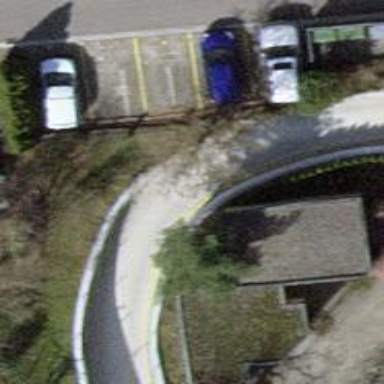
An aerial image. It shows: Parking aisle designated as service road.